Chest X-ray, PA view. Patient: 66 years old, sex M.
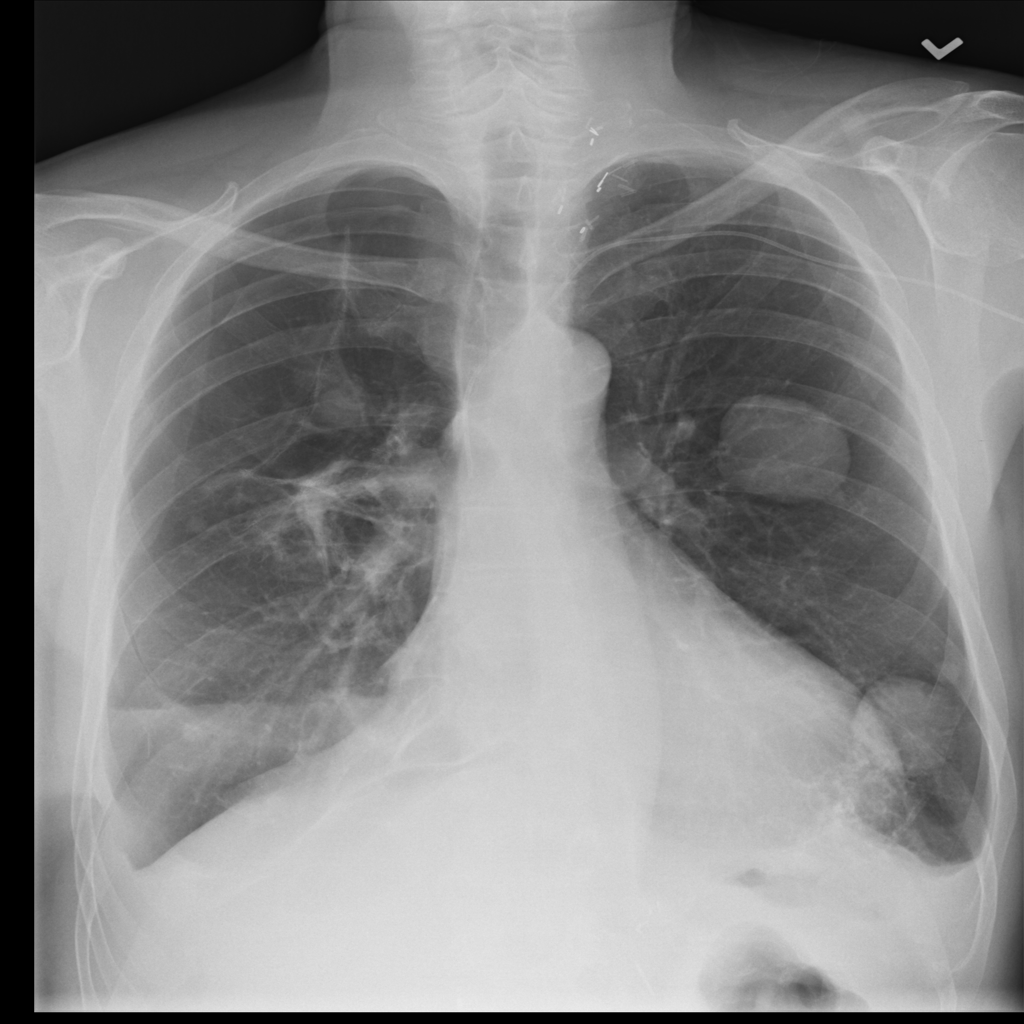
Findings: Effusion, Nodule, Pneumothorax